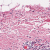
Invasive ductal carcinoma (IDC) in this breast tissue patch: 0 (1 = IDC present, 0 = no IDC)